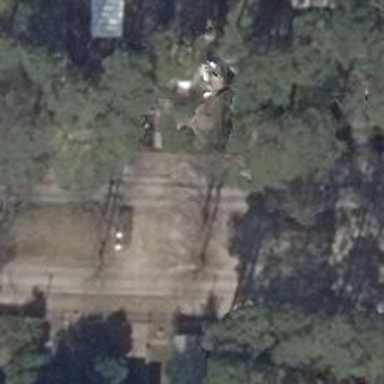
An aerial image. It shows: Driveway.